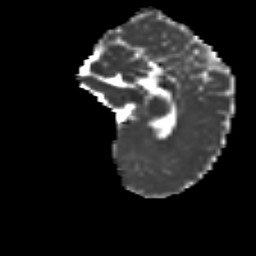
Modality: MD
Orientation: sagittal
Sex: male
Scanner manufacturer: siemens
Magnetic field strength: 3 T
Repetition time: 5 s
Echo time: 0.071 s